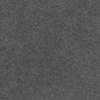
Label: dusty